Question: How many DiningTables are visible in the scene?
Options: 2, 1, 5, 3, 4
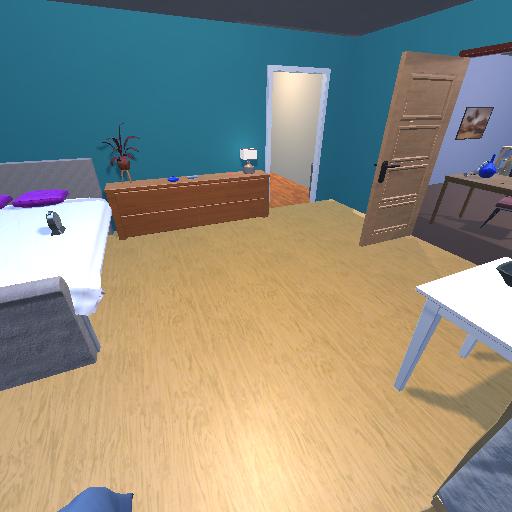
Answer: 2